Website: lowes
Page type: payment
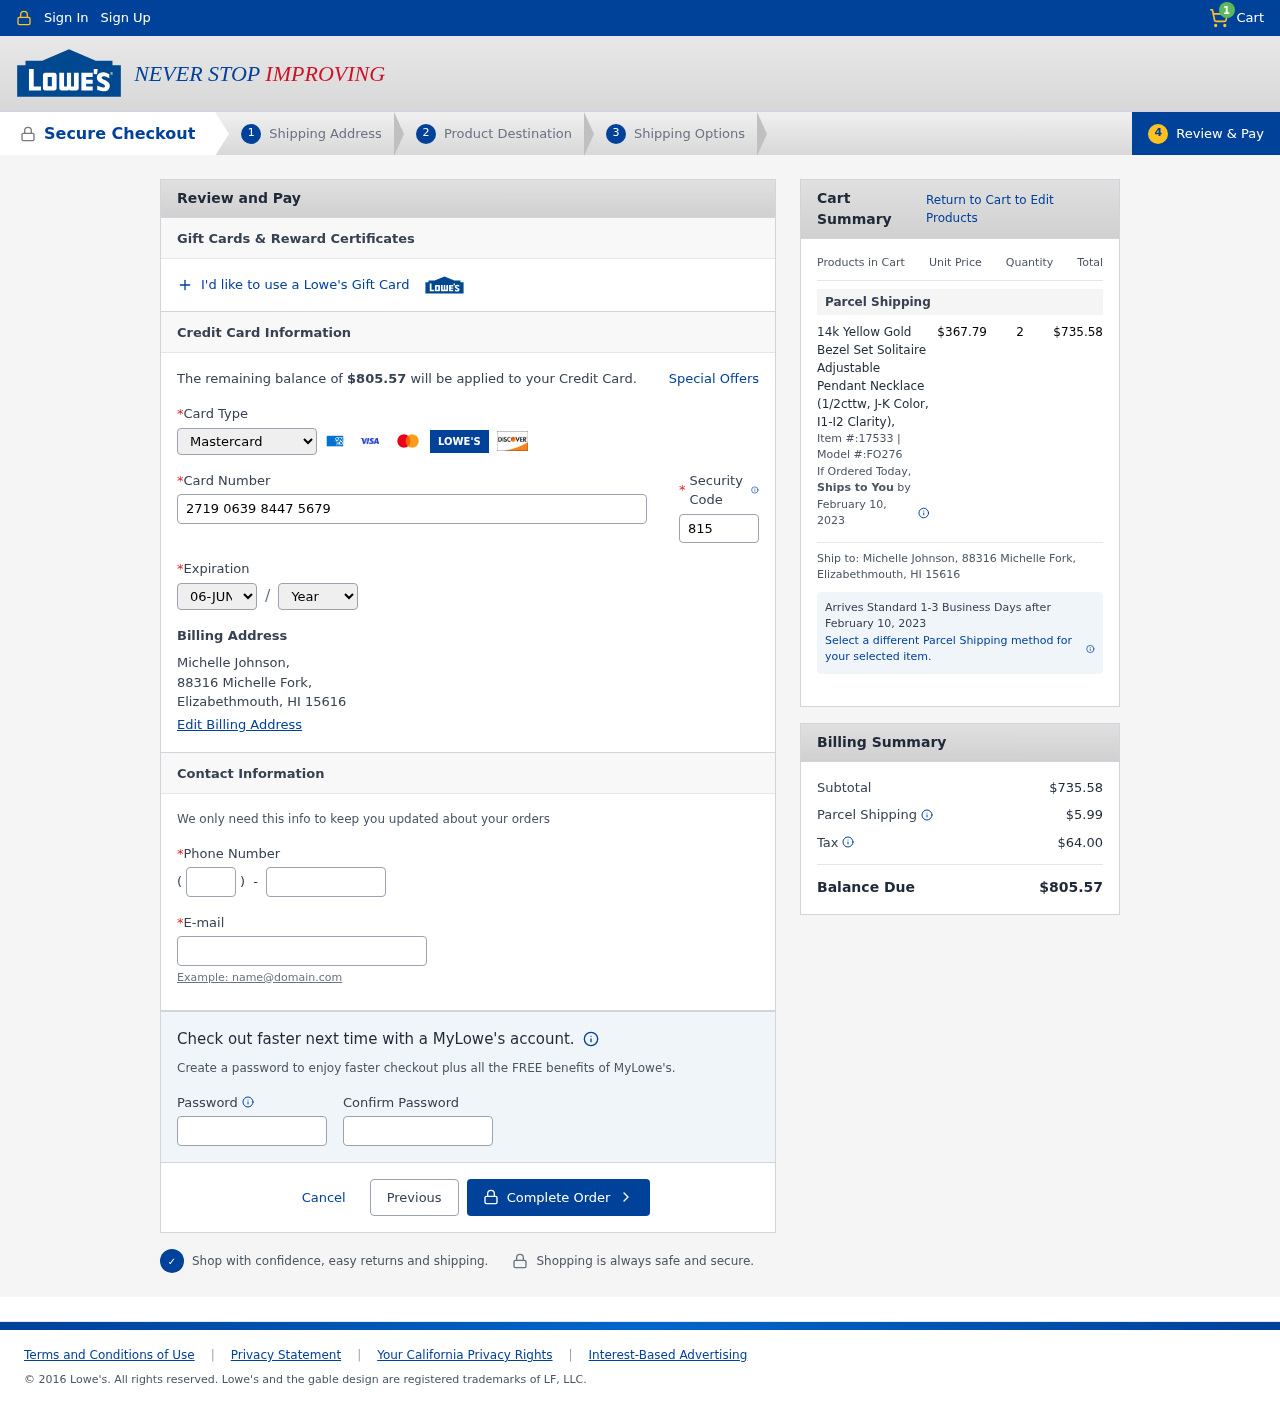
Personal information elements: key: PII_CARD_CVV
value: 815
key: PII_CARD_EXPIRY_MONTH
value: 06
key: PII_CARD_EXPIRY_YEAR
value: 30
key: PII_CARD_NUMBER
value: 2719 0639 8447 5679
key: PII_CARD_TYPE
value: Mastercard
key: PII_CITY_STATE_ZIP
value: Elizabethmouth, HI 15616
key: PII_EMAIL
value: michellejohnson@gmail.com
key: PII_FULLNAME
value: Michelle Johnson,
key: PII_PHONE
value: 8362641591
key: PII_PHONE_AREA
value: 836
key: PII_STREET
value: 88316 Michelle Fork,
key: PII_FULLNAME2
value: Michelle Johnson
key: PII_STREET2
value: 88316 Michelle Fork
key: PII_CITY_STATE_ZIP2
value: Elizabethmouth, HI 15616
Product elements: key: PRODUCT1_NAME
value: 14k Yellow Gold Bezel Set Solitaire Adjustable Pendant Necklace (1/2cttw, J-K Color, I1-I2 Clarity),
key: PRODUCT1_PRICE
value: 367.79
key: PRODUCT1_QUANTITY
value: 2
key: PRODUCT1_ITEM
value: Item #:17533
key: PRODUCT1_MODEL
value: Model #:FO276
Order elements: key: ORDER_NUM_ITEMS
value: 1
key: ORDER_TOTAL
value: $805.57
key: ORDER_SHIPPING_DATE
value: February 10, 2023
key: ORDER_SUBTOTAL
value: $735.58
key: ORDER_SHIPPING_DATE2
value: February 10, 2023
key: ORDER_SHIPPING_COST
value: $5.99
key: ORDER_TAX
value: $64.00